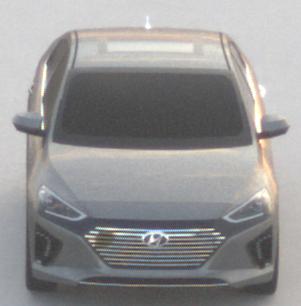
Make: Hyundai
Model: IONIQ Hybrid
Detailed model: IONIQ (AE) Hybrid
Model produced from: 2016/10
Model produced until: 2018/08
Doors: 5
Color: gray
Road condition: dry road
Daytime: sunrise or sunset
Contrast: low contrast